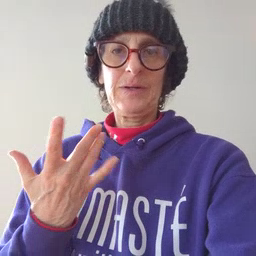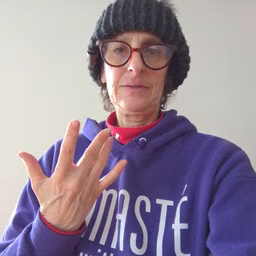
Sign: wait